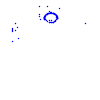
Particle: kaon